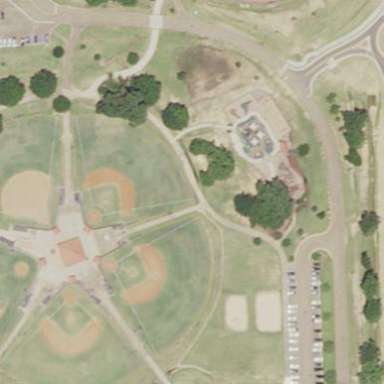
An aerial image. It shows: Baseball pitch for leisure and sports activities.